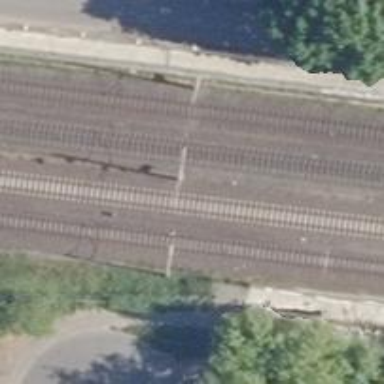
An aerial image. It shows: Railway milestone with catenary mast.